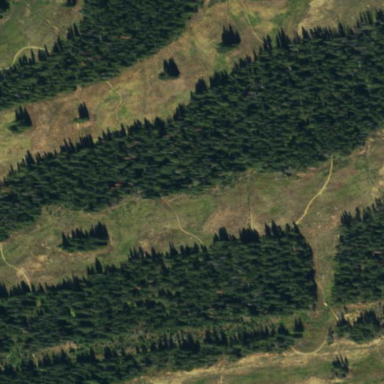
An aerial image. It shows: Woodland with evergreen needle-leaved trees.